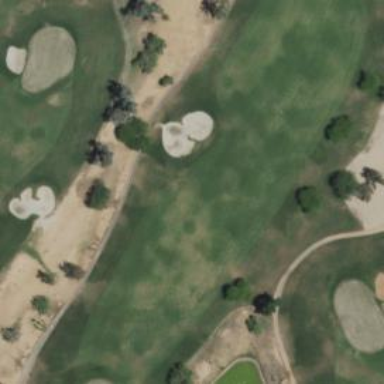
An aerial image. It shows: Golf fairway surrounded by grass.